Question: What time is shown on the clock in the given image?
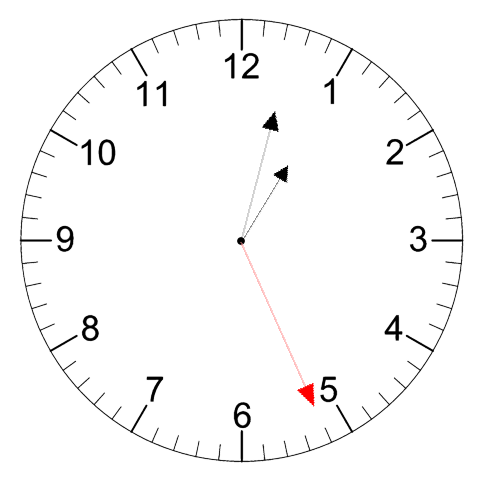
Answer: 01:02:26